Interaction volume radius: 10 \u00c5
Interaction volume height: 10 \u00c5
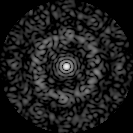
Disorder parameter: 0.7768